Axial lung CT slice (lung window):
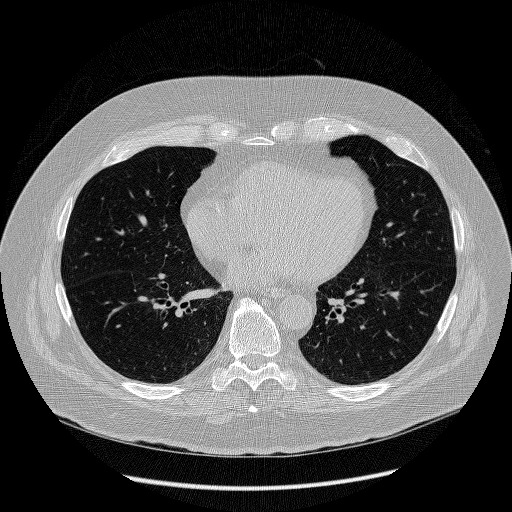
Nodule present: no